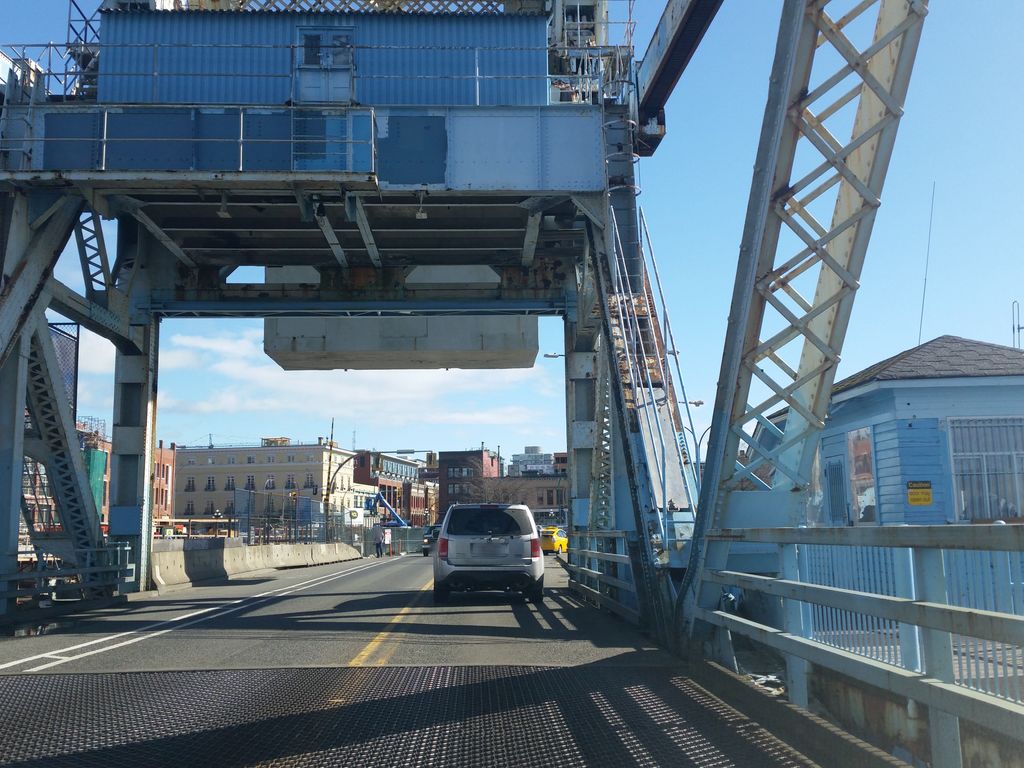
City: victoria